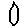
Label: hexagon